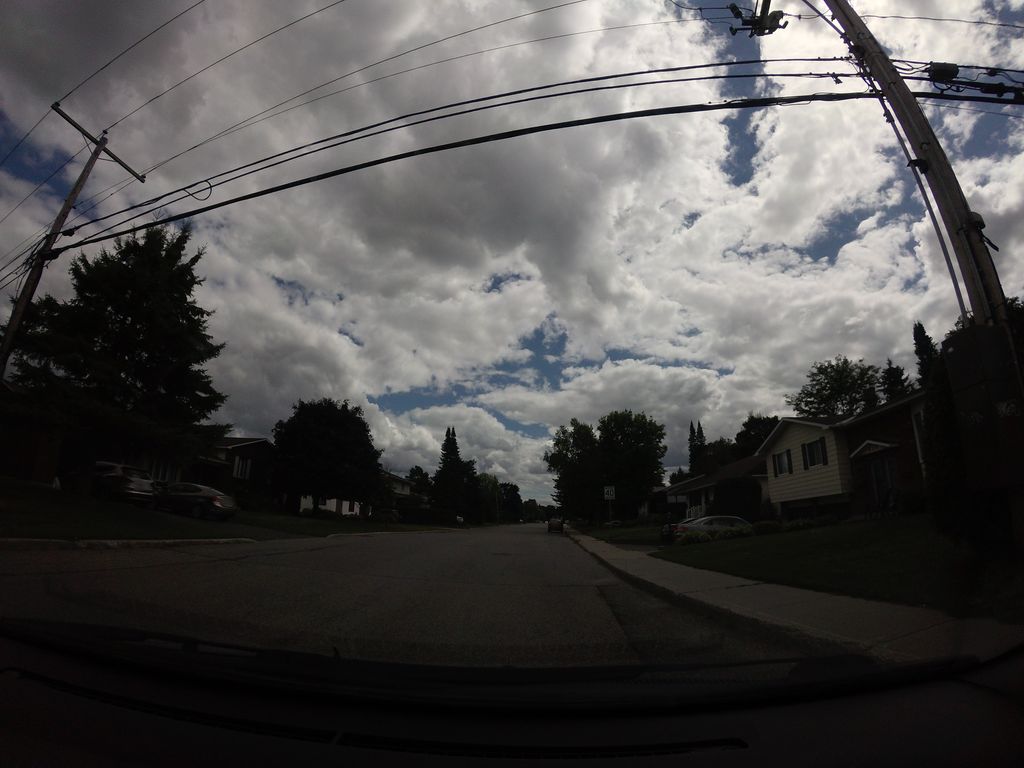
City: ottawa-gatineau